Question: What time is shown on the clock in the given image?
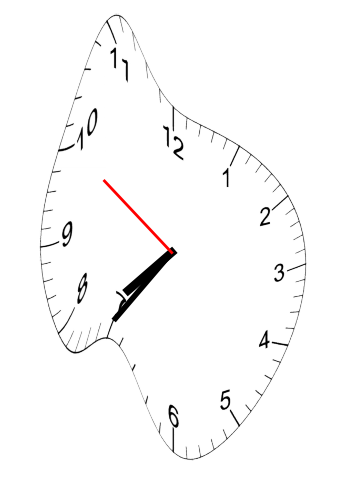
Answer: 07:35:50